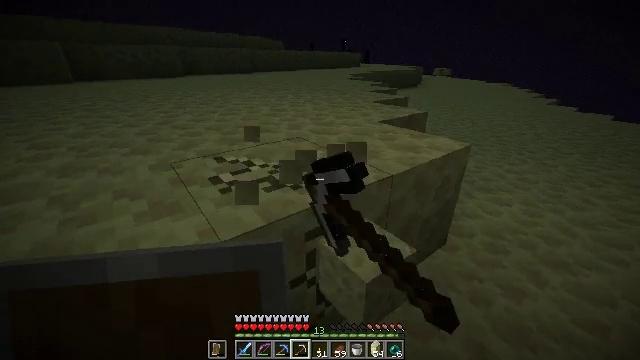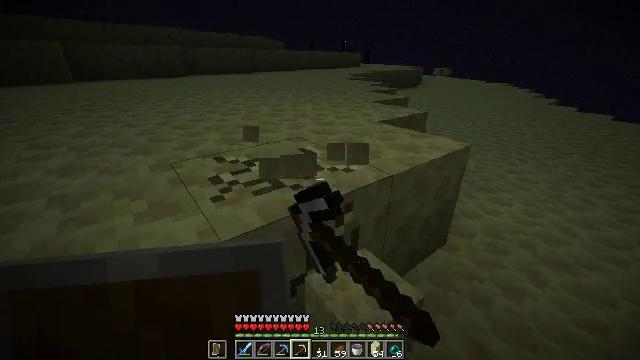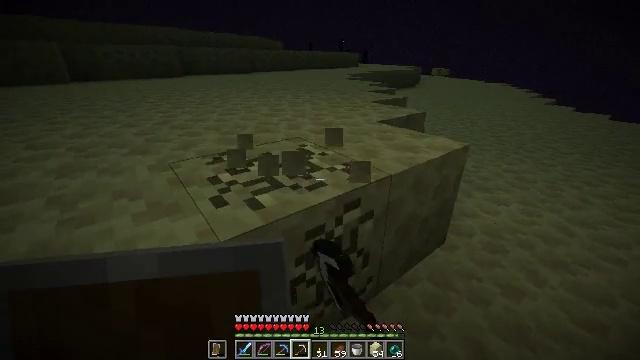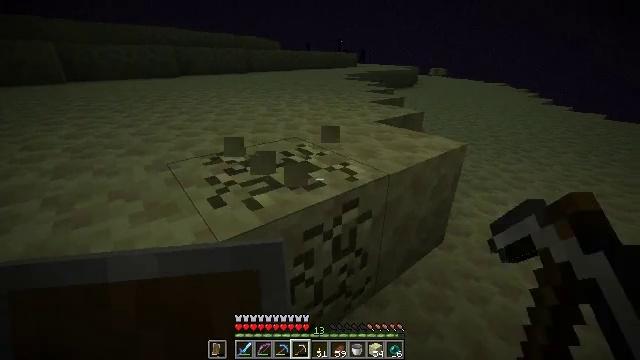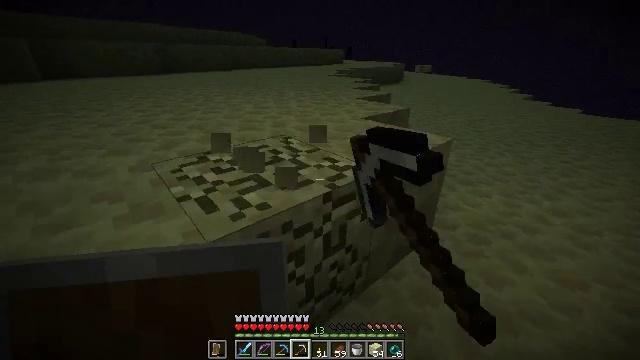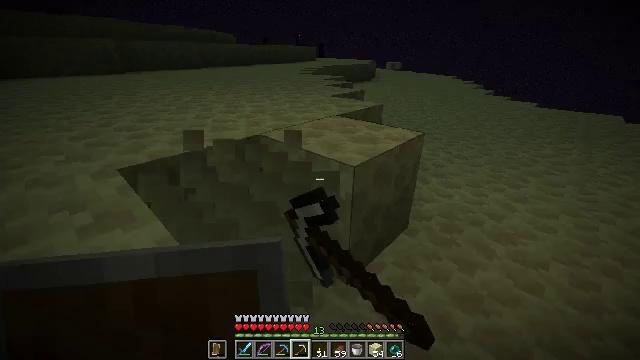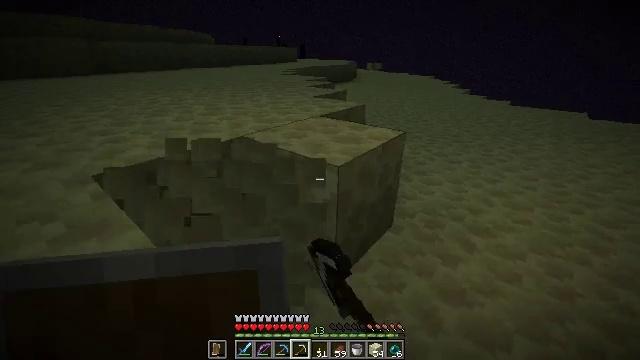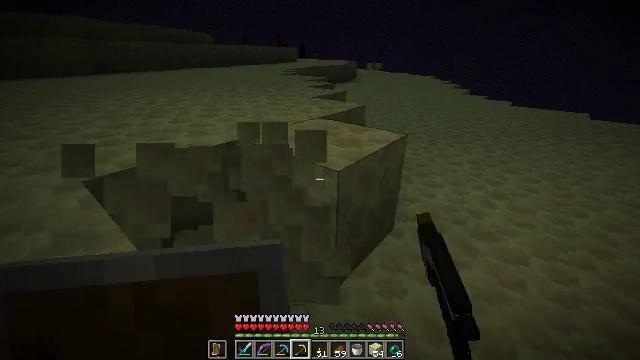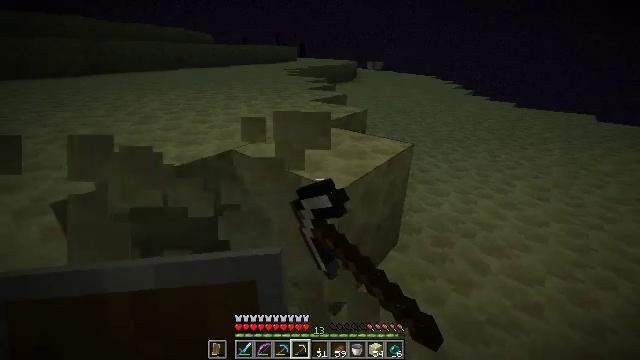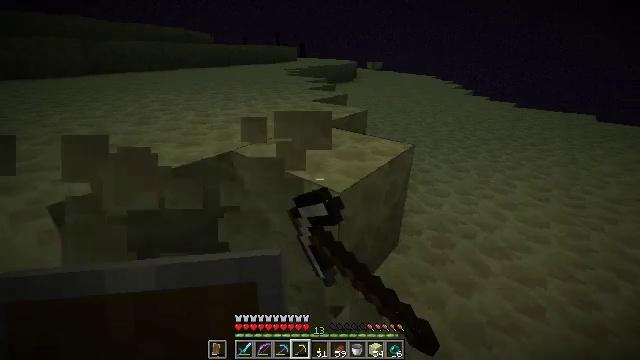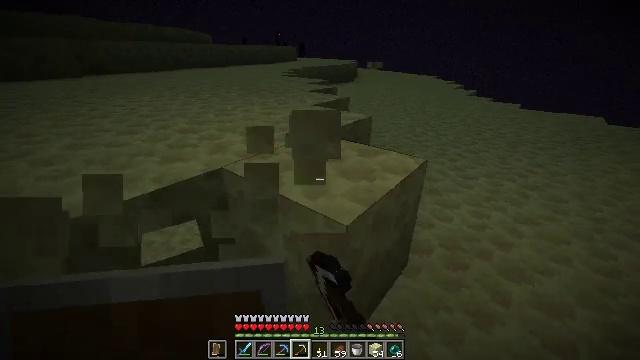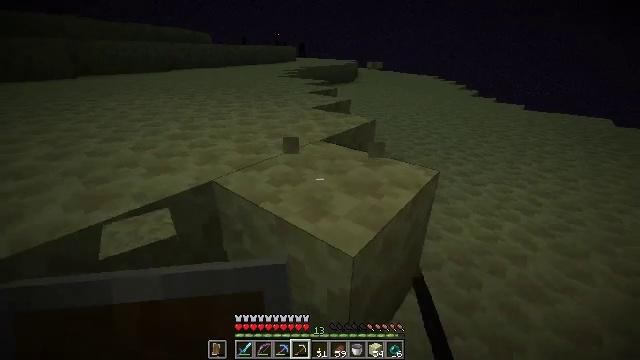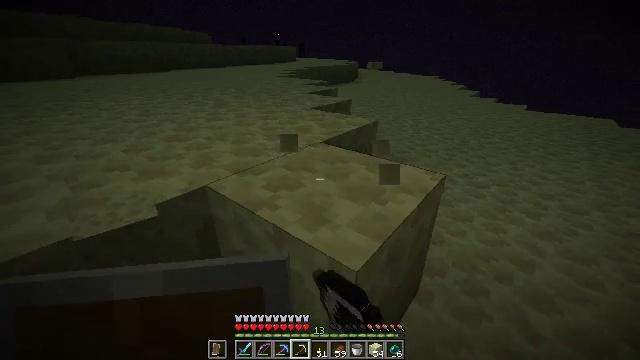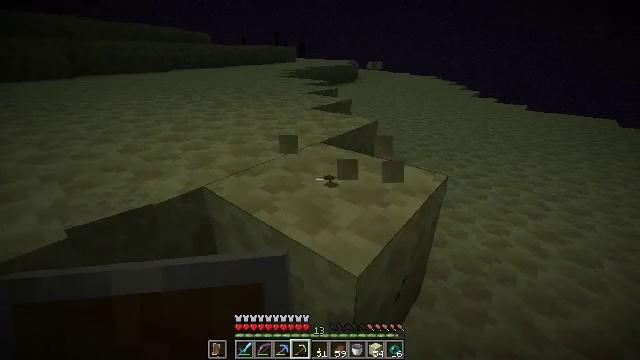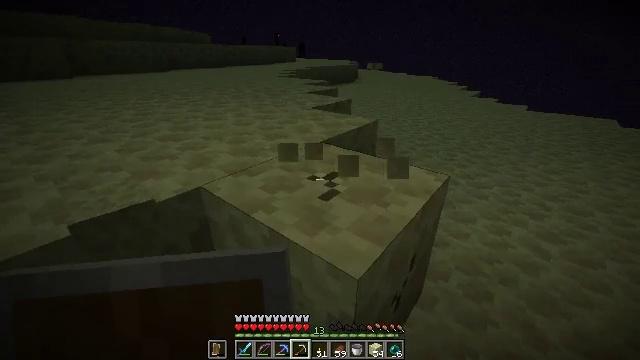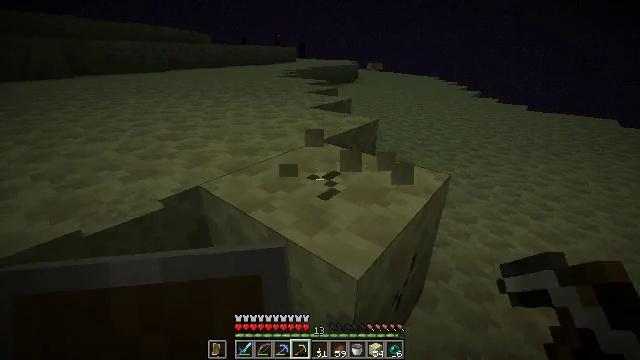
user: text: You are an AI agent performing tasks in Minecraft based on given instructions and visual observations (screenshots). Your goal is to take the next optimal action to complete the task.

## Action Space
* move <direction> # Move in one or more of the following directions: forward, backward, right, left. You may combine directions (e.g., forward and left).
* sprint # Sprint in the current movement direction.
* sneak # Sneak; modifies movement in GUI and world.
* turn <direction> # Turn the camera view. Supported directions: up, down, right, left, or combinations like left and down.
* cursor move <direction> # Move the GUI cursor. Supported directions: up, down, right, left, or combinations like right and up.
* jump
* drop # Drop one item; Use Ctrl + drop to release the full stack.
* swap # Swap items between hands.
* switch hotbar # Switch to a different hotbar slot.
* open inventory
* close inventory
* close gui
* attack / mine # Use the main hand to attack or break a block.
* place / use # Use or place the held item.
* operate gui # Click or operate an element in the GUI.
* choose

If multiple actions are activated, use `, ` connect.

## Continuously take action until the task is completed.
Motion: motion action
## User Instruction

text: Dig the end stone for building materials.
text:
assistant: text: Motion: attack / mine
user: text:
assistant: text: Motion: attack / mine
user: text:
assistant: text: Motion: attack / mine
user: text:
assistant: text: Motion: turn right, attack / mine
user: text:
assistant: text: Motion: turn right, attack / mine
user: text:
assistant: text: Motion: turn right, attack / mine
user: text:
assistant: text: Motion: move forward, attack / mine
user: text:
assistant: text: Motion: move forward, attack / mine
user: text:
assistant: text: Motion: move forward, attack / mine
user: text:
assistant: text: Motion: move forward, attack / mine
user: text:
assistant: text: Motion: attack / mine
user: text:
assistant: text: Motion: attack / mine
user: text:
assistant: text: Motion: attack / mine
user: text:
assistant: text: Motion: attack / mine
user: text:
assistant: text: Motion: attack / mine
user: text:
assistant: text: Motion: attack / mine
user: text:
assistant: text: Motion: attack / mine
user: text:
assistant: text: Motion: attack / mine
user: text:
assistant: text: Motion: attack / mine
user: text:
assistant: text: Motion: attack / mine
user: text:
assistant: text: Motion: attack / mine
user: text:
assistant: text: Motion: attack / mine
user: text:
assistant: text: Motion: attack / mine
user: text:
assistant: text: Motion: move back, attack / mine
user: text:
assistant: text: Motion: move back, attack / mine
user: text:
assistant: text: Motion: move back, attack / mine
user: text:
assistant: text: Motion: attack / mine
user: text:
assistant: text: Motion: attack / mine
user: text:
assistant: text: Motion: attack / mine
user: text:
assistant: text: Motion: turn left, attack / mine